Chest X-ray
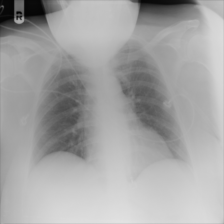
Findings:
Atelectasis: negative
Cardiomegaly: negative
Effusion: negative
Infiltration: negative
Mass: negative
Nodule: negative
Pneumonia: negative
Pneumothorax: negative
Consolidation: negative
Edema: negative
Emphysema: negative
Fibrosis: negative
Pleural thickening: negative
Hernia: negative